Question: I have built a UI block in XAML that will represent a customizable web page test automation. No problem so far.
I'm now trying to translate these UI elements from XAML to the C# code behind, so I can generate the UI blocks dynamically, and there are differences I can't explain: several element are not displayed when generated from the code behind.
Screenshot for comparison:

XAML code:
'''
<StackPanel x:Name="TestPanel" Orientation="Vertical" Grid.RowSpan="2">
<Grid Margin="0,20,0,0">
<Grid.ColumnDefinitions>
<ColumnDefinition Width="auto"/>
<ColumnDefinition Width="100*"/>
<ColumnDefinition Width="auto"/>
</Grid.ColumnDefinitions>
<Grid.RowDefinitions>
<RowDefinition Height="auto"/>
<RowDefinition Height="auto"/>
<RowDefinition Height="auto"/>
</Grid.RowDefinitions>
<CheckBox Grid.Column="0" Grid.Row="0" Grid.ColumnSpan="2" Margin="10,0,0,0">Page link here</CheckBox>
<TextBlock Grid.Column="2" Grid.Row="0" Margin="0,0,10,0">Status here</TextBlock>
<CheckBox Grid.Column="0" Grid.Row="1" Margin="30,8,0,0">Url to check:</CheckBox>
<TextBox Grid.Column="1" Grid.Row="1" Margin="5,5,5,0">Url here</TextBox>
<TextBlock Grid.Column="2" Grid.Row="1" VerticalAlignment="Center" Margin="0,0,10,0">Status here</TextBlock>
<CheckBox Grid.Column="0" Grid.Row="2" Margin="30,8,0,0">Text to check:</CheckBox>
<TextBox Grid.Column="1" Grid.Row="2" Margin="5,5,5,0">Text here</TextBox>
<TextBlock Grid.Column="2" Grid.Row="2" VerticalAlignment="Center" Margin="0,0,10,0">Status here</TextBlock>
</Grid>
</StackPanel>
'''
C# code behind:
'''
public partial class MainWindow : Window
{
public MainWindow()
{
InitializeComponent();
new Test(this);
}
}
public class Test
{
public MainWindow Window { get; set; }
public Grid Grid { get; set; }
public CheckBox PageCB { get; set; }
public TextBlock PageStatus { get; set; }
public CheckBox UrlCB { get; set; }
public TextBox UrlTB { get; set; }
public TextBlock UrlStatus { get; set; }
public CheckBox TextCB { get; set; }
public TextBox TextTB { get; set; }
public TextBlock TextStatus { get; set; }
public Test(MainWindow window)
{
this.Window = window;
this.Grid = new Grid();
this.Grid.Margin = new Thickness(0, 20, 0, 0);
// Columns
this.Grid.ColumnDefinitions.Add(new ColumnDefinition());
ColumnDefinition col = new ColumnDefinition();
col.Width = new GridLength(100, GridUnitType.Star);
this.Grid.ColumnDefinitions.Add(col);
this.Grid.ColumnDefinitions.Add(new ColumnDefinition());
// Rows
this.Grid.RowDefinitions.Add(new RowDefinition());
this.Grid.RowDefinitions.Add(new RowDefinition());
this.Grid.RowDefinitions.Add(new RowDefinition());
// Elements
this.PageCB = new CheckBox();
this.PageCB.Margin = new Thickness(10, 0, 0, 0);
this.PageCB.Content = "Page link here";
Grid.SetColumn(this.PageCB, 0);
Grid.SetRow(this.PageCB, 0);
Grid.SetColumnSpan(this.PageCB, 2);
this.Grid.Children.Add(this.PageCB);
this.PageStatus = new TextBlock();
this.PageStatus.Margin = new Thickness(0, 0, 10, 0);
this.PageStatus.Text = "Status here";
Grid.SetColumn(this.PageStatus, 2);
Grid.SetRow(this.PageStatus, 0);
this.Grid.Children.Add(this.PageStatus);
this.UrlCB = new CheckBox();
this.UrlCB.Margin = new Thickness(30, 8, 0, 0);
this.UrlCB.Content = "Url to check:";
Grid.SetColumn(this.UrlCB, 0);
Grid.SetRow(this.UrlCB, 1);
this.Grid.Children.Add(this.UrlCB);
this.UrlTB = new TextBox();
this.UrlTB.Margin = new Thickness(5, 5, 5, 0);
this.UrlTB.Text = "Url here";
Grid.SetColumn(this.UrlTB, 1);
Grid.SetRow(this.UrlTB, 1);
this.Grid.Children.Add(this.UrlTB);
this.UrlStatus = new TextBlock();
this.UrlStatus.Margin = new Thickness(0, 0, 10, 0);
this.UrlStatus.Text = "Status here";
Grid.SetColumn(this.UrlStatus, 2);
Grid.SetRow(this.UrlStatus, 1);
this.Grid.Children.Add(this.UrlStatus);
this.TextCB = new CheckBox();
this.TextCB.Margin = new Thickness(30, 8, 0, 0);
this.TextCB.Content = "Text to check:";
Grid.SetColumn(this.TextCB, 0);
Grid.SetRow(this.TextCB, 2);
this.Grid.Children.Add(this.TextCB);
this.TextTB = new TextBox();
this.TextTB.Margin = new Thickness(5, 5, 5, 0);
this.TextTB.Text = "Text here";
Grid.SetColumn(this.TextTB, 1);
Grid.SetRow(this.TextTB, 2);
this.Grid.Children.Add(this.TextTB);
this.TextStatus = new TextBlock();
this.TextStatus.Margin = new Thickness(0, 0, 10, 0);
this.TextStatus.Text = "Status here";
Grid.SetColumn(this.TextStatus, 2);
Grid.SetRow(this.TextStatus, 2);
this.Grid.Children.Add(this.TextStatus);
this.Window.TestPanel.Children.Add(this.Grid);
}
}
'''
Thanks
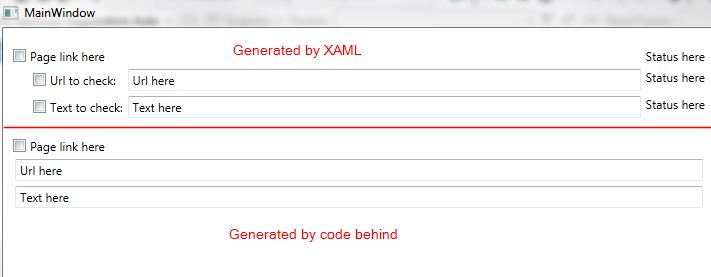
Answer: I second the suggestion that you should create a User Control and reuse that. However, to answer the question directly, you need to set the Column and Row 'Width' and 'Height' properties to 'Auto'.
'''
// Columns
this.Grid.ColumnDefinitions.Add(new ColumnDefinition() { Width = GridLength.Auto });
ColumnDefinition col = new ColumnDefinition();
col.Width = new GridLength(100, GridUnitType.Star);
this.Grid.ColumnDefinitions.Add(col);
this.Grid.ColumnDefinitions.Add(new ColumnDefinition() { Width = GridLength.Auto });
// Rows
this.Grid.RowDefinitions.Add(new RowDefinition() { Height = GridLength.Auto });
this.Grid.RowDefinitions.Add(new RowDefinition() { Height = GridLength.Auto });
this.Grid.RowDefinitions.Add(new RowDefinition() { Height = GridLength.Auto });
'''